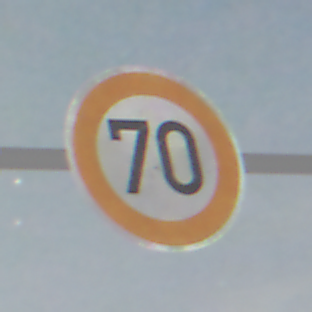
Verkehrszeichen: Geschwindigkeit70
Umgebung: Outdoor, Urban
Tageszeit: Night
Wetter: PartlyCloudy
Licht: Artificial
Jahreszeit: NotSpecified
Kontrast: HighContrast